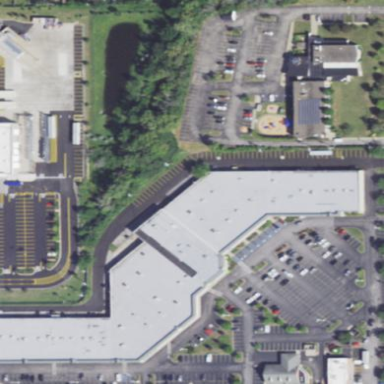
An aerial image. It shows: Retail building.